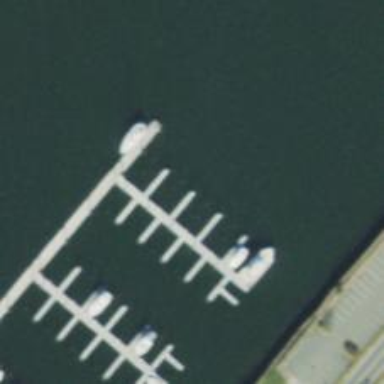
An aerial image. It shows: Pier with mooring facilities.